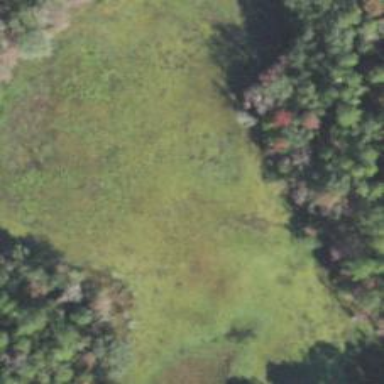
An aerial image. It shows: Marshy wetland area.